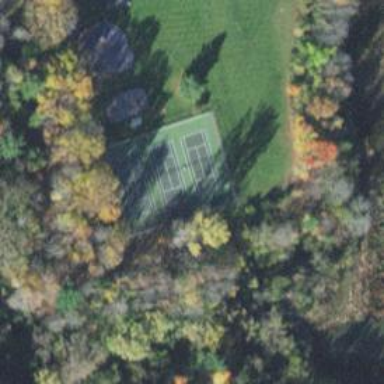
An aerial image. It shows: Sports centre featuring tennis court enclosed by fence.